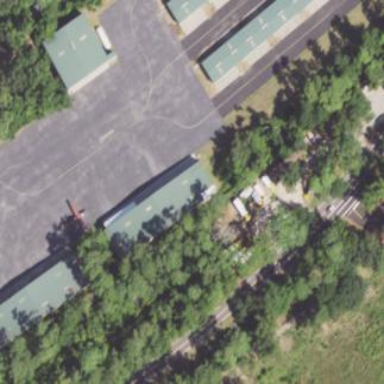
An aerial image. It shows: Hangar.